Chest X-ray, AP view. Patient: 71 years old, sex M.
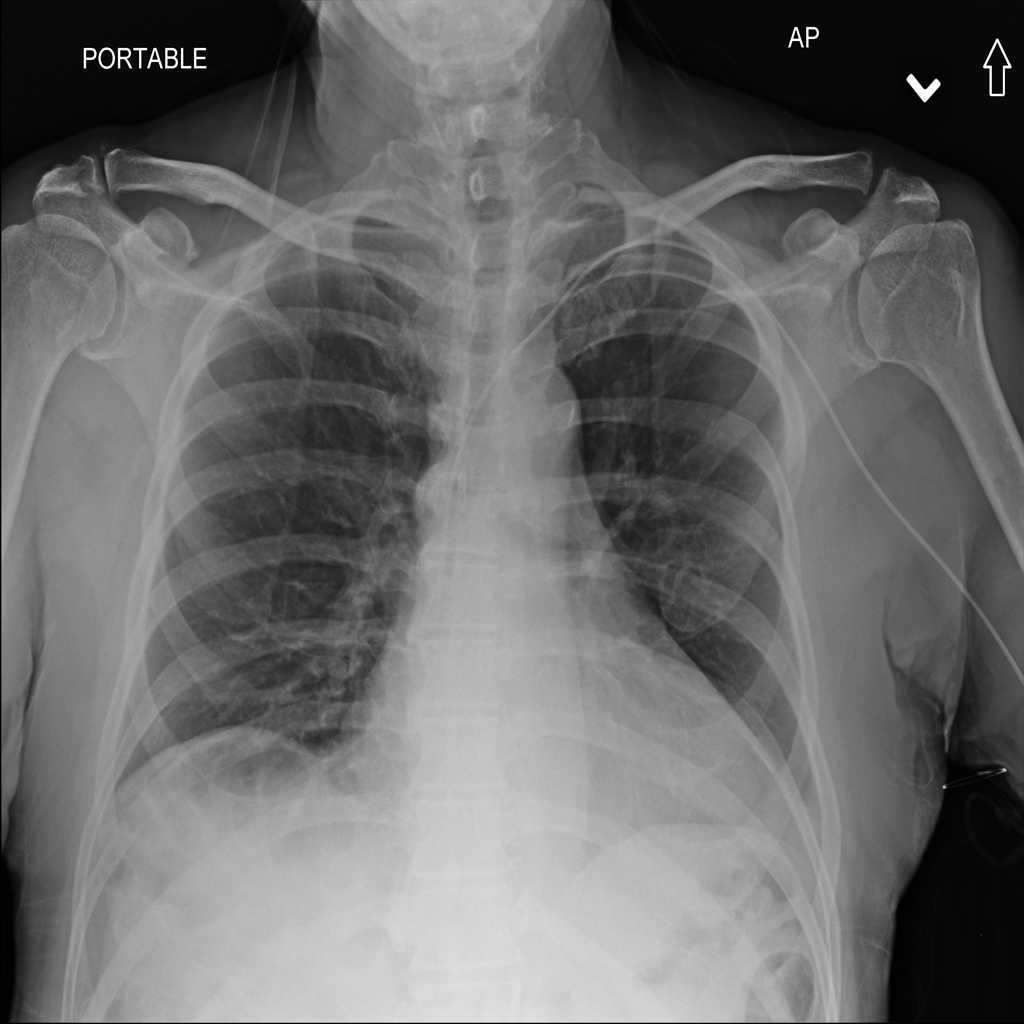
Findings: No Finding